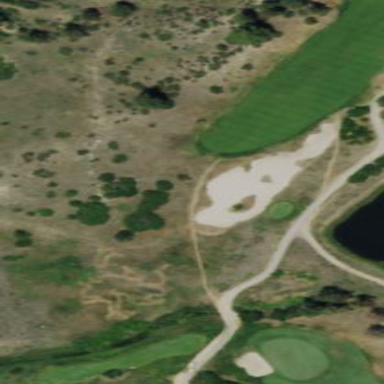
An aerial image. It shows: Golf bunker filled with natural sand.